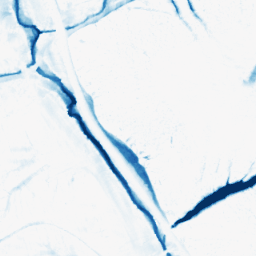
Category: morphological
Decomposition family: morphological_ellipse
Decomposition parameters: operation: closing
width: 20
height: 20
Upsampling method: bilinear
Upsampling parameters: scale: 8
Upsampling scale: 8